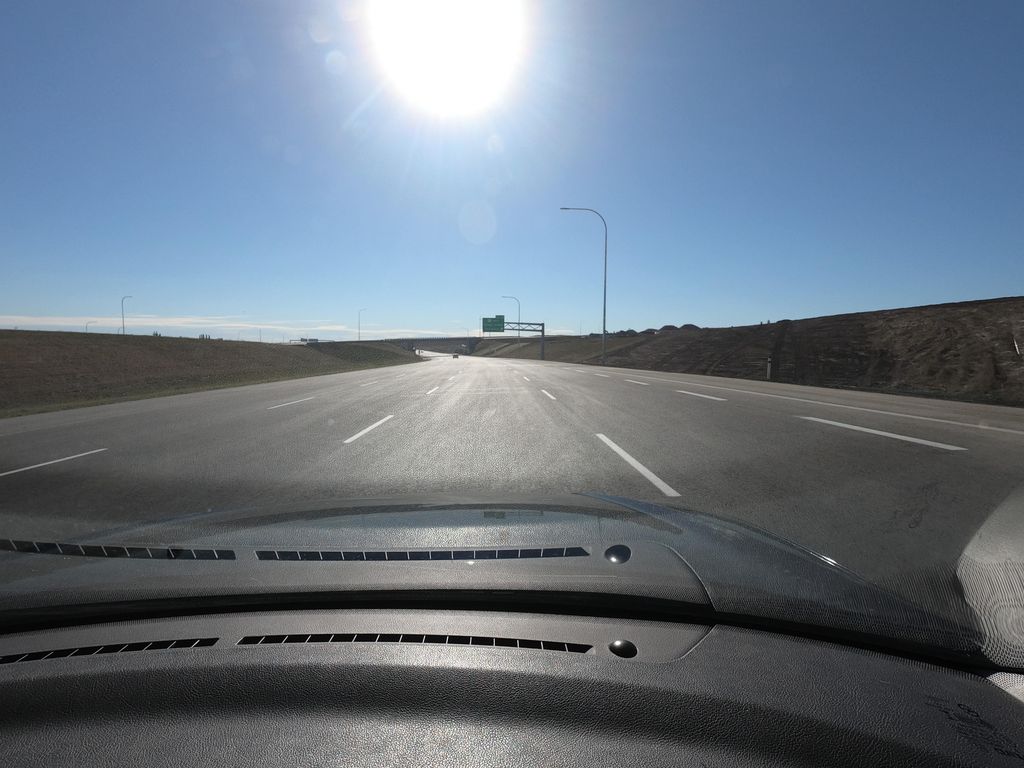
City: calgary